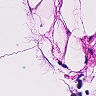
Metastatic tissue present: no